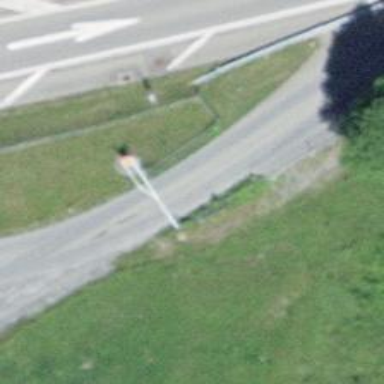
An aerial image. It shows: Lift gate barrier.